Interaction volume radius: 5 \u00c5
Interaction volume height: 25 \u00c5
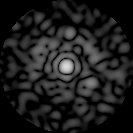
Disorder parameter: 0.828